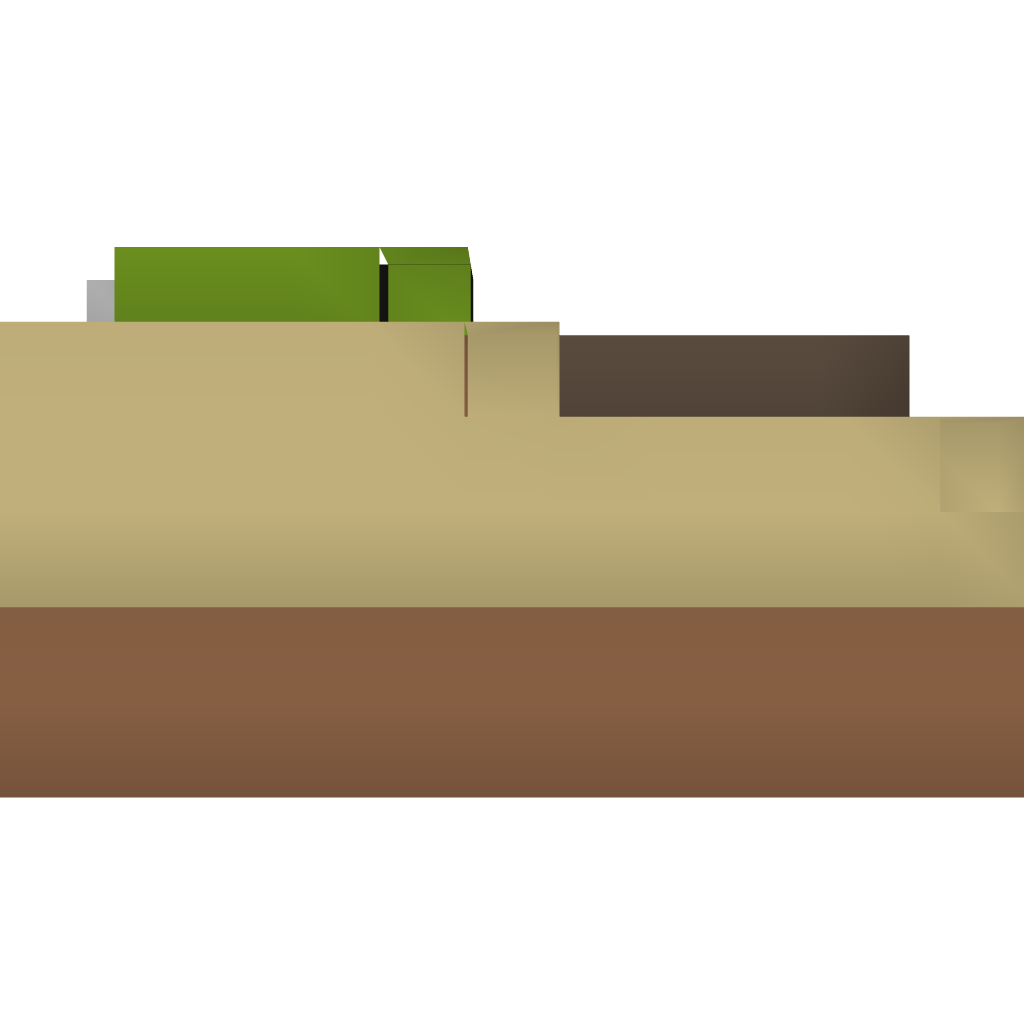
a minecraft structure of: small elevated farm